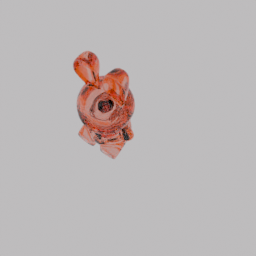
Label: tools